Question: I have the following line of code:
'''
@Html.DropDownListFor(x => x.TimeOption, new SelectList(Model.TimeOptions, "Value", "Name", (int)Model.TimeOption))
'''
The drop down is properly built, and Selected is indeed correct but MVC will not draw the drop down list with the correct item selected. The markup does not output a selected attribute on an option.
The output is rendered as:
'''
<option value="0">Past Day</option>
<option value="1">Past Week</option>
<option value="2">Past Month</option>
<option value="3">Past Year</option>
<option value="4">Start of Time</option>
'''
Yet if you look at the attached screenshot you can see it is correctly selected:

This affects only GET, not POST. Ideas?
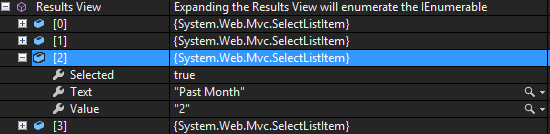
Answer: This tends to stump people a lot - apparently the roadmap for MVC 5 includes more intuitive DropDownList helpers.
When you do:
'''
@Html.DropDownListFor(x => x.TimeOption ...)
'''
... the HTML helper will do everything in its power to use the value you set to 'Selected = true' in your 'SelectList'. It will:
- 'ModelState'- 'ViewData''TimeOption'
Only if both of those attempts fail, will it succumb, and use what you asked it to use.
So, in your case, it will use the current value of 'TimeOption' on your model as the selected value. Which should be fine, because that's what you asked for in your 'SelectList' anyway ('(int)Model.TimeOption'), right?
Wrong. Because it will cast your property ('enum'?) to 'int' like you do. It will convert it to a string. For an 'enum' that yields the enumeration's name - e.g. 'PastMonth'. If 'TimeOption' is a custom class of yours, it will be the result of 'ToString()'.
Then, when it doesn't find that string as one of your '<select>' values (because they're all integers), it decides not to make anything selected.
In short: 'SelectListItem.Selected' has no effect on the helper. If your helper call specifies a name (either literally or through a lambda expression), the helper will use anything in 'ModelState' or 'ViewData' with that name, and convert it to a string.
In most cases this happens with enumerations. The easiest way to get around it is to use the enumeration's name, rather than its int representation, as the value for the 'SelectListItem'.